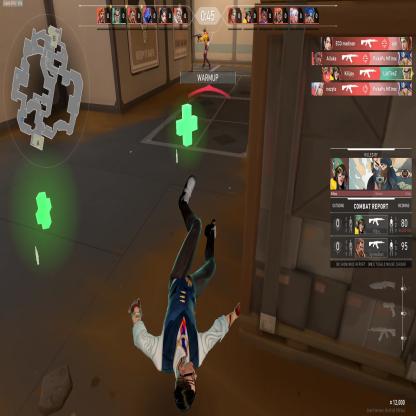
Label: enemy